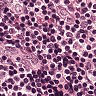
Metastatic tissue present: no